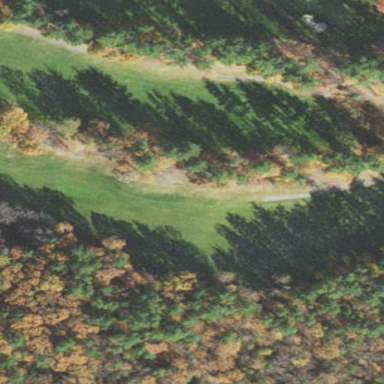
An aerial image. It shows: Grassy land designated for leisure activities. It is golf pitch with fairway.